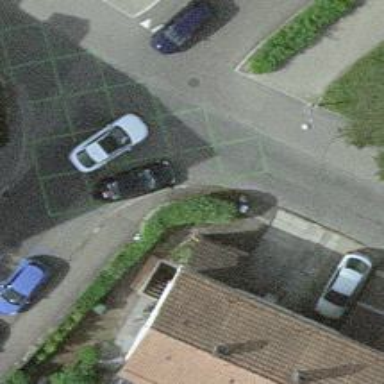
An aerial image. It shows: Kerb serving as barrier.